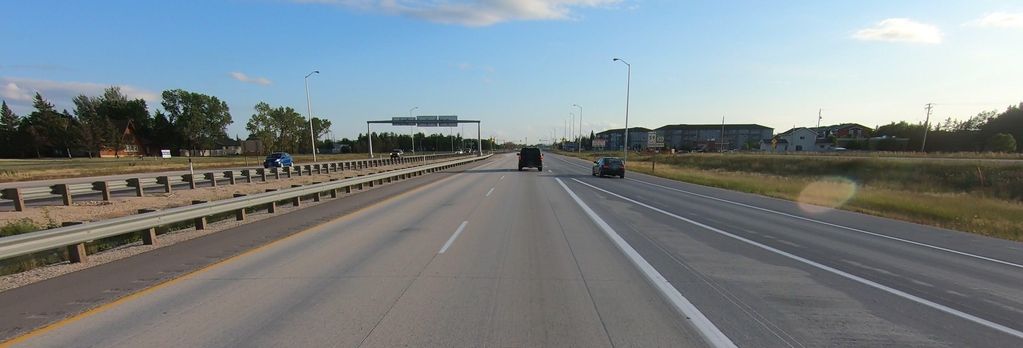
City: winnipeg